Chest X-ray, PA view. Patient: 40 years old, sex F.
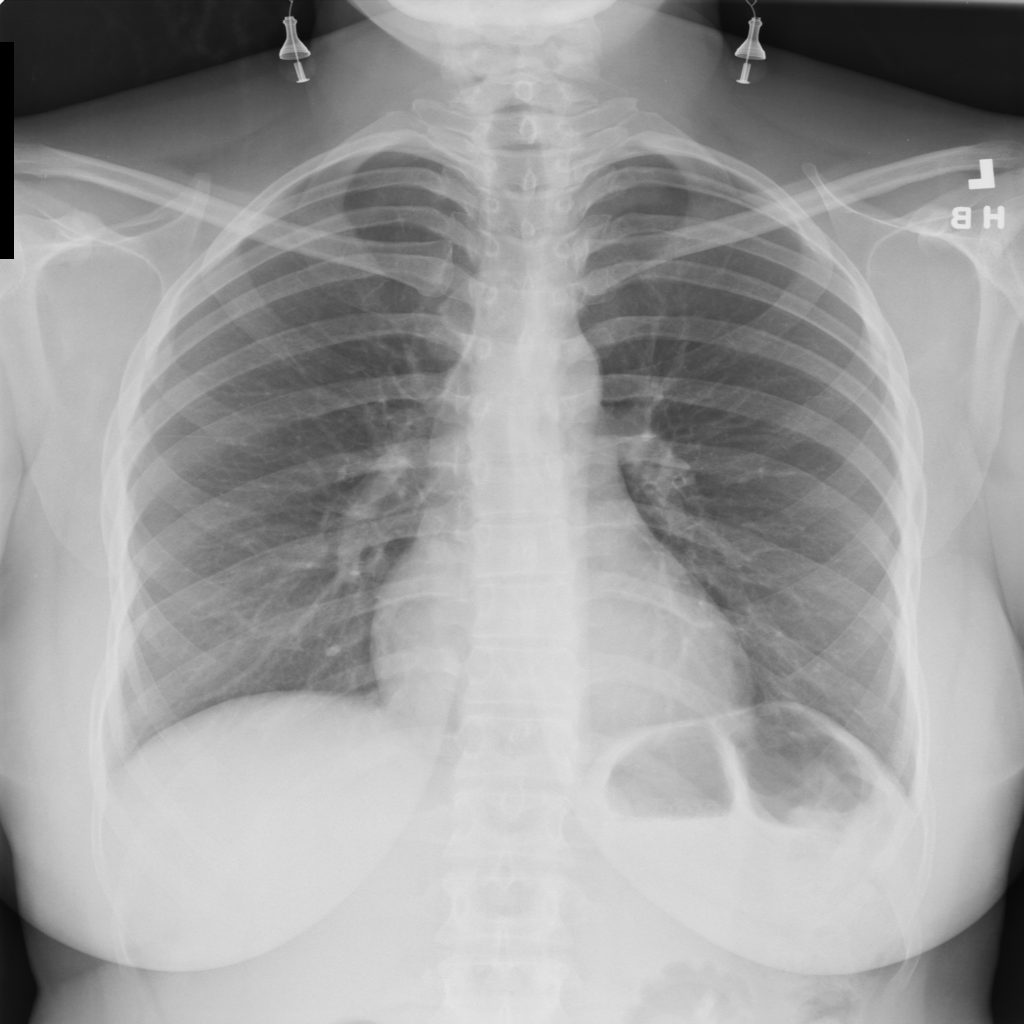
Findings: No Finding